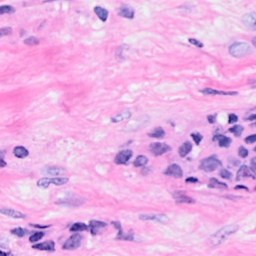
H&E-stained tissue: Breast